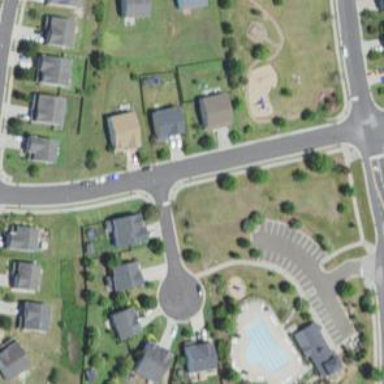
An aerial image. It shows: Unmarked crossing on footway.